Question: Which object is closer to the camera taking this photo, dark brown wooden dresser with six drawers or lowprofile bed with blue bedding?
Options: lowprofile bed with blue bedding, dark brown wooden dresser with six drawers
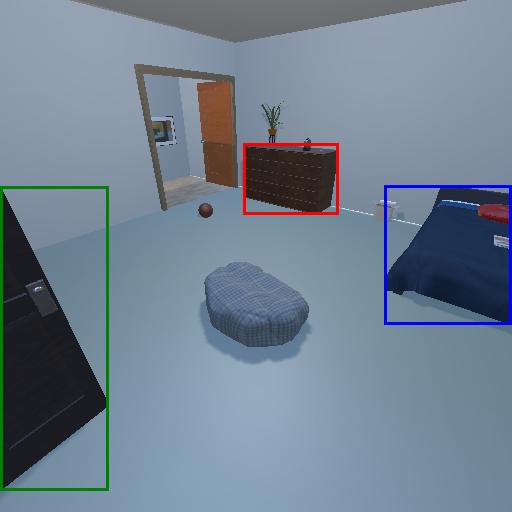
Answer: lowprofile bed with blue bedding